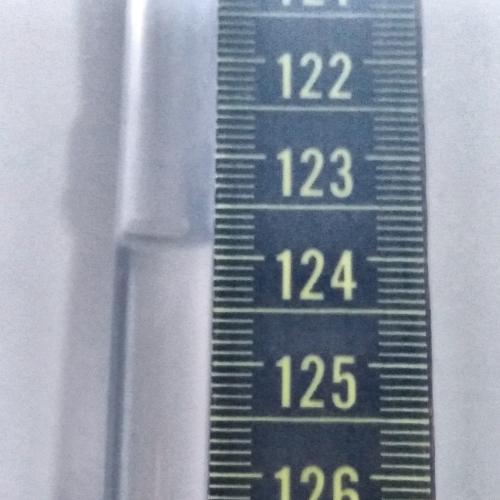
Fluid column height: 123.9 cm